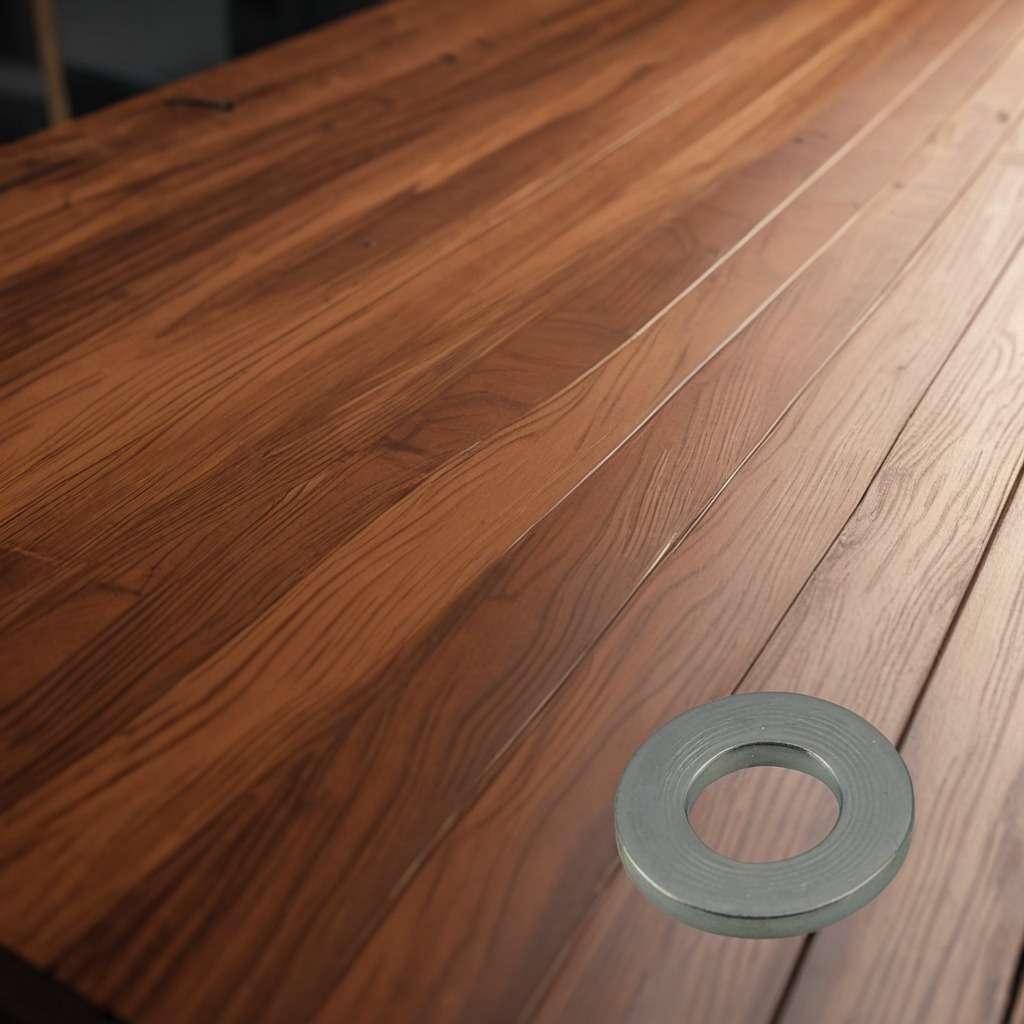
A flat metal washer is lying on the wooden table in a carpentry studio.